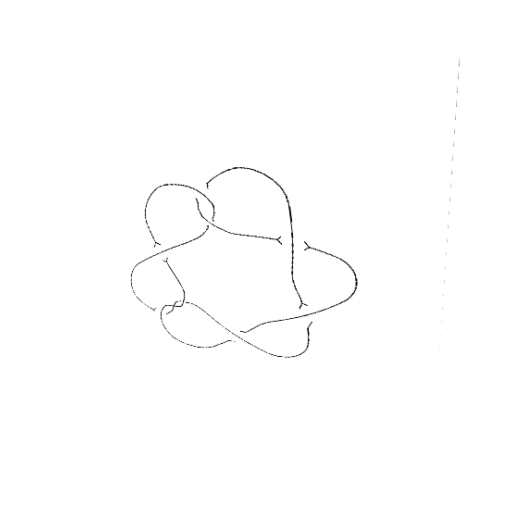
Crossing number: 9